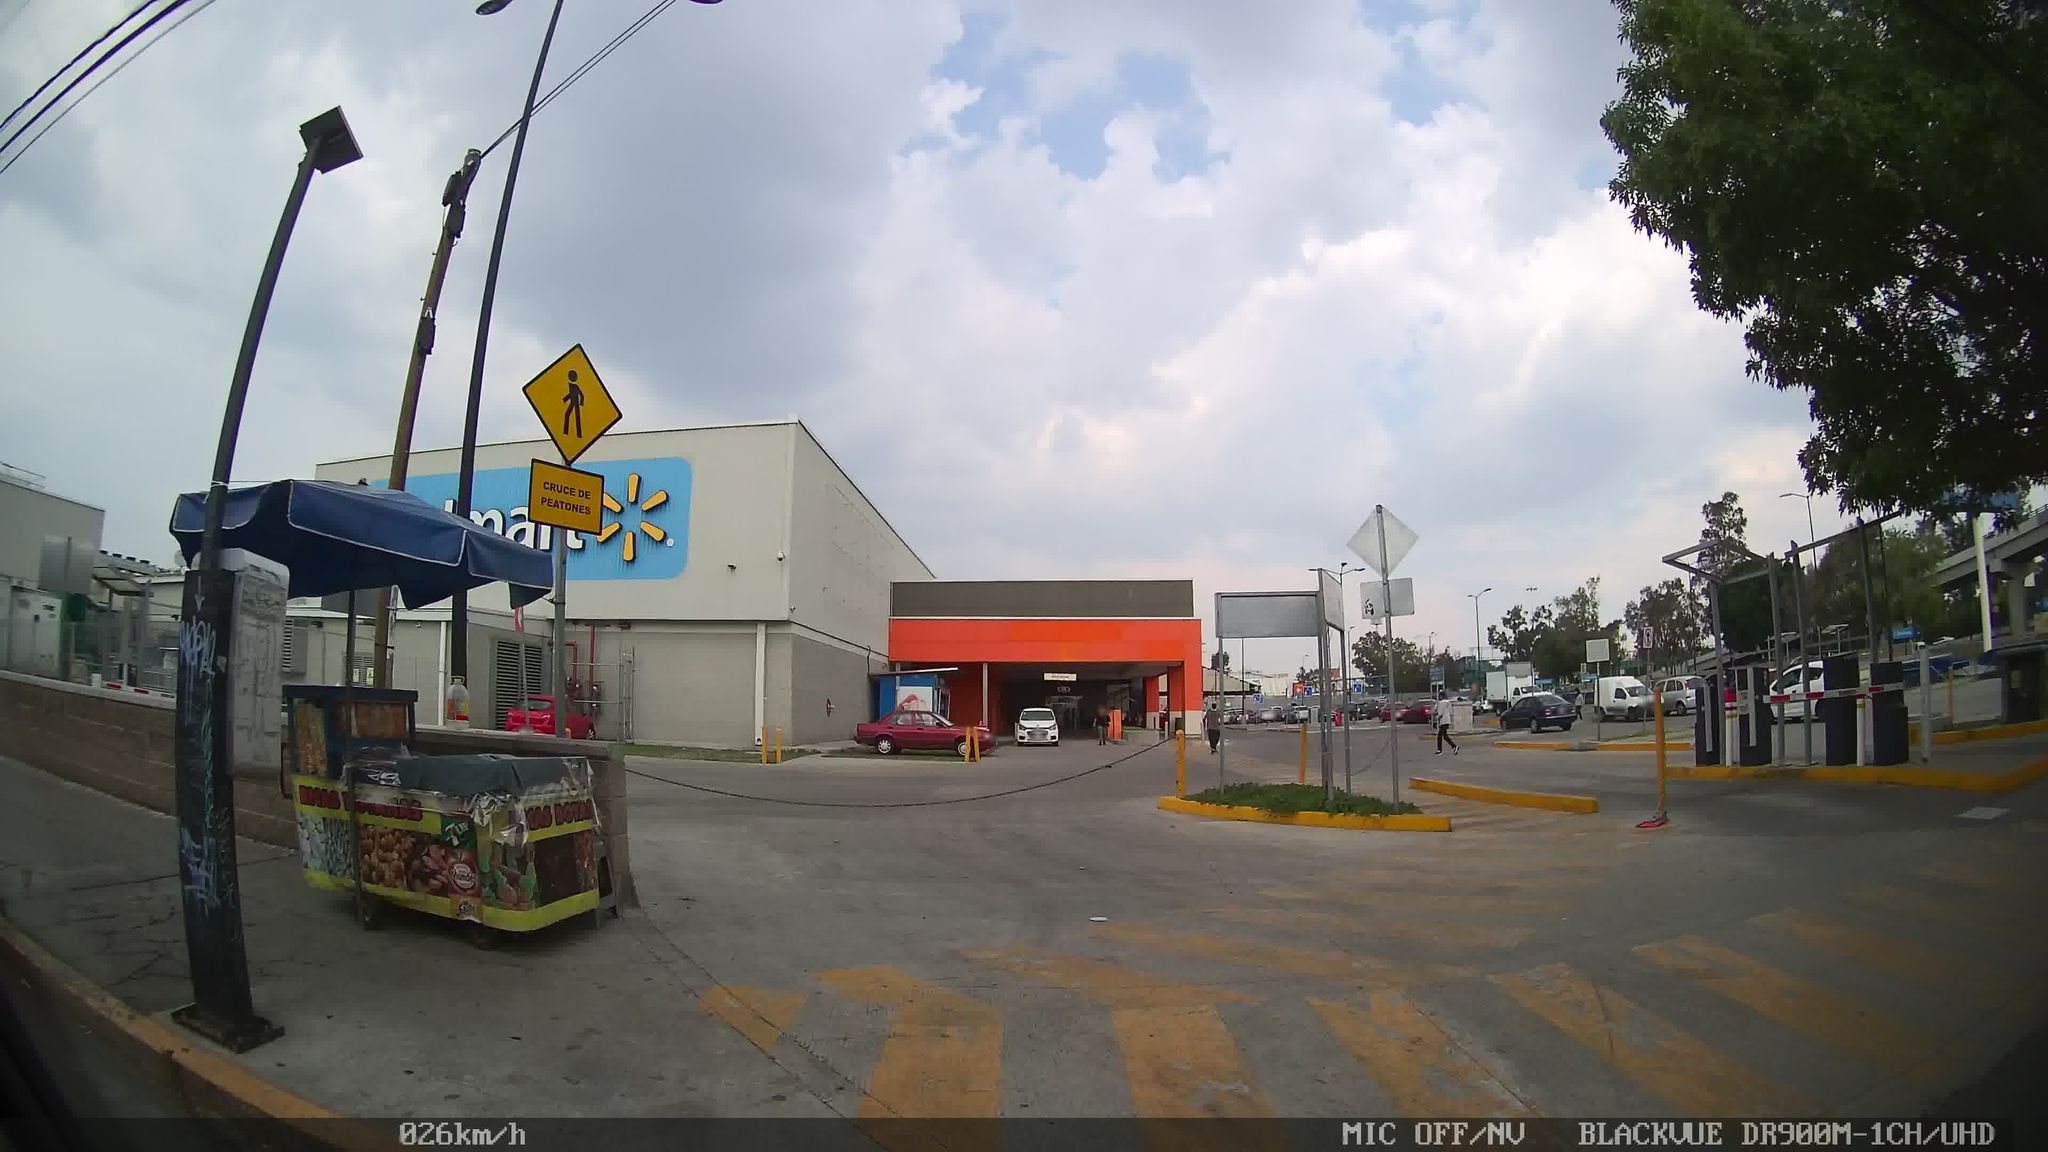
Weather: cloudy
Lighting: day
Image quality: good
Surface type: driving surface
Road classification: service
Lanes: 2
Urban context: urban centre
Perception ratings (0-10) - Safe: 2.26, Lively: 8.54, Beautiful: 2.79, Boring: 0.91, Depressing: 8.47, Wealthy: 0.65